Question: I am using Eclipse (version Juno) with the TFS Plugin. When I click Source Code Explorer I get this error message:
> Plug-in "com.microsoft.tfs.client.common.ui.vcexplorer" was unable to
instantiate class
"com.microsoft.tfs.client.common.ui.vcexplorer.versioncontrol.VersionControlEditor".

I saw this <URL> but am not sure if it is the fix for this TFS plugin or what it really means:
> put the project of the missing file as dependency in the plugin
configuration file too.
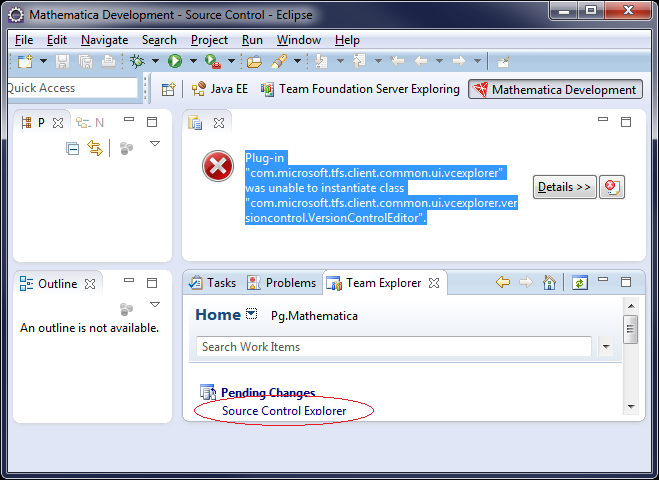
Answer: I've seen this exact error before on my box. In my case this file had gone missing due to its long path and filename:
> "...plugins\com.microsoft.tfs.client.common.ui.vcexplorer_10.1.0.201101271439\com\microsoft\tfs\client\common\ui\vcexplorer\versioncontrol\ VersionControlEditor$VersionControlEditorRepositoryUpdatedListener.class"
You can see how this can get somewhat long. I'd suggest checking if you have all the files perhaps comparing it with an installation on a shorter path. Hope this helps.